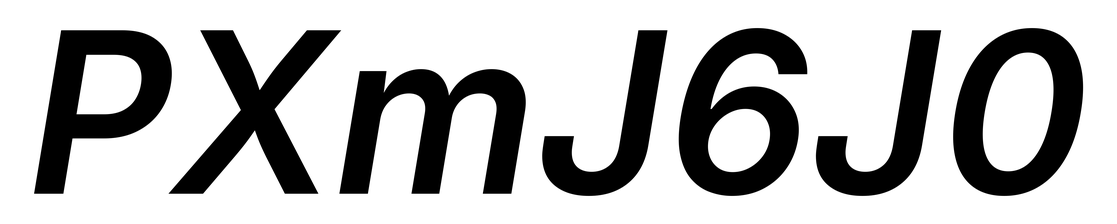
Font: Inter-Italic_SemiBold_Italic